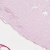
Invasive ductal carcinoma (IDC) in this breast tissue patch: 0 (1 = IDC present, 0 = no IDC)